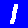
Digit: 1